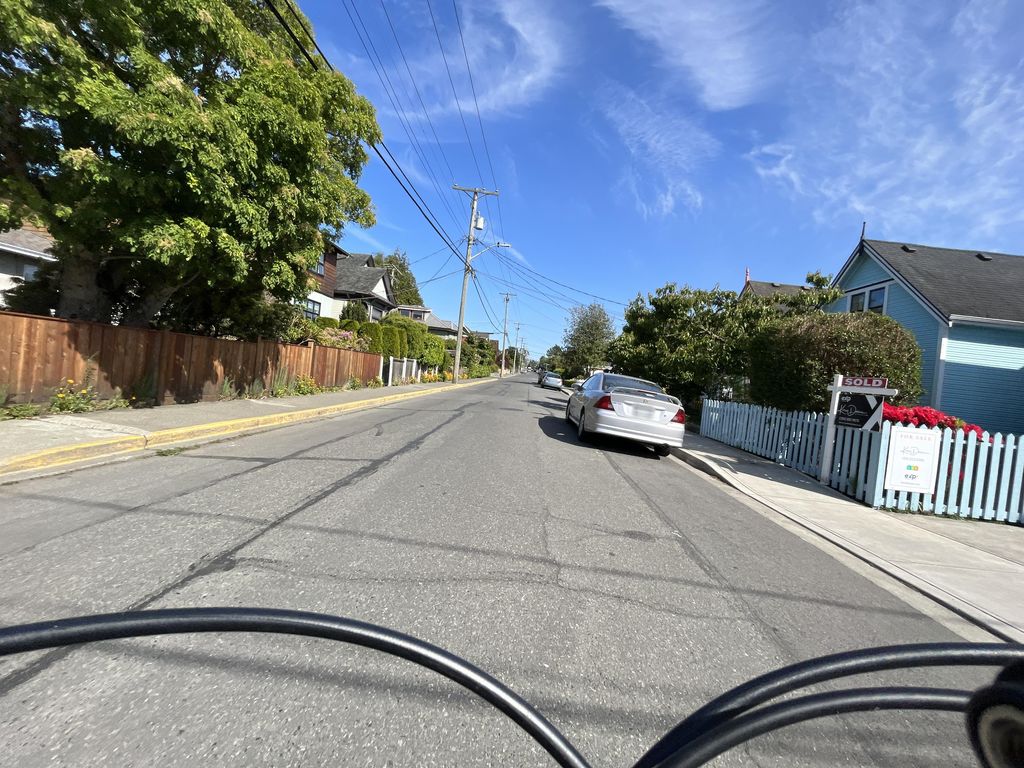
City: victoria